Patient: sex F, age 53
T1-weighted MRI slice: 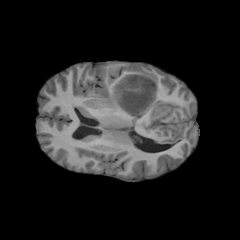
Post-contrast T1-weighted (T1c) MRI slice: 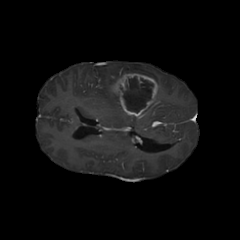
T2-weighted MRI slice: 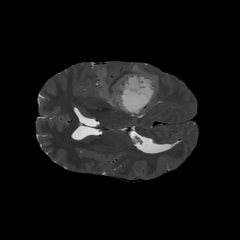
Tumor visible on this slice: yes
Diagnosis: Glioblastoma, IDH-wildtype
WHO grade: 4